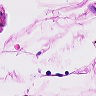
Metastatic tissue present: no